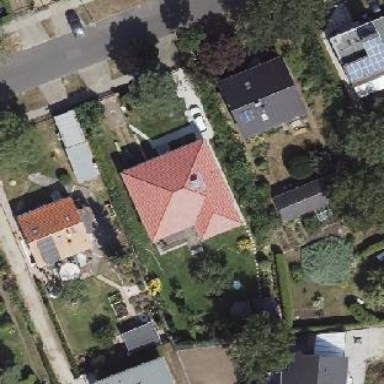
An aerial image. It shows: Hipped roof house.